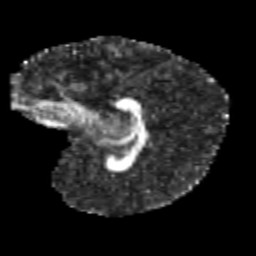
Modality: FA
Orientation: sagittal
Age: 9
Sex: female
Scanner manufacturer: siemens
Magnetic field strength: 3 T
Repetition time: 3.8 s
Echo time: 0.07 s